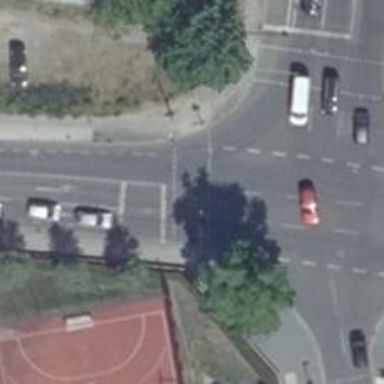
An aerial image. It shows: Road crossing with traffic signals.